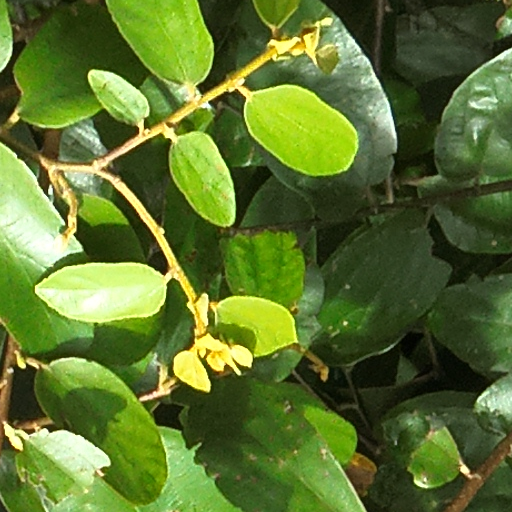
Species: Luehea seemannii
GBIF accepted scientific name: Luehea seemannii
Crown area (m\u00b2): 253.628